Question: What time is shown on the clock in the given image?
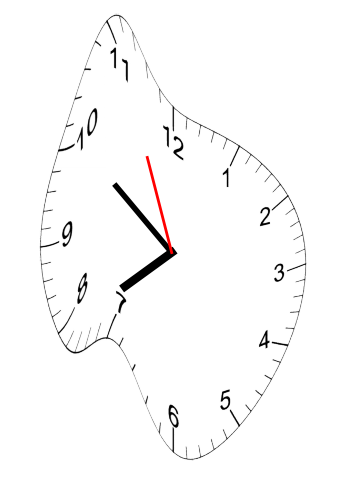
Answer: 07:50:56